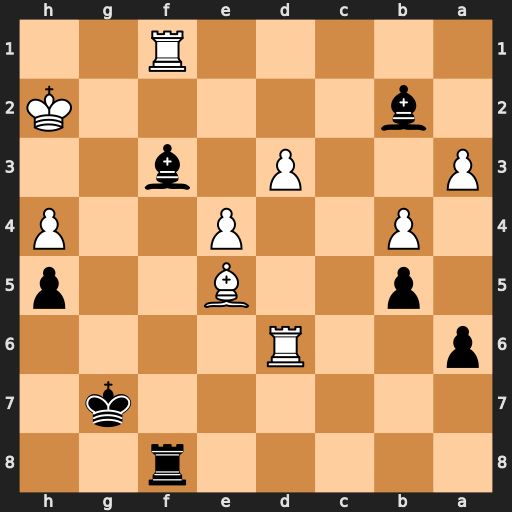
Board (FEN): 5r2/6k1/p2R4/1p2B2p/1P2P2P/P2P1b2/1b5K/5R2
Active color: b
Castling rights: -
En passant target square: -
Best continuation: Bxe5+ Kg1 Bxd6